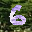
Label: 6